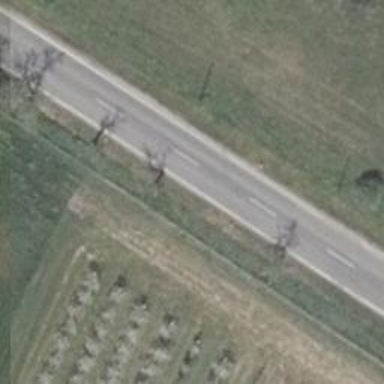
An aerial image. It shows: Avenue lined with trees.